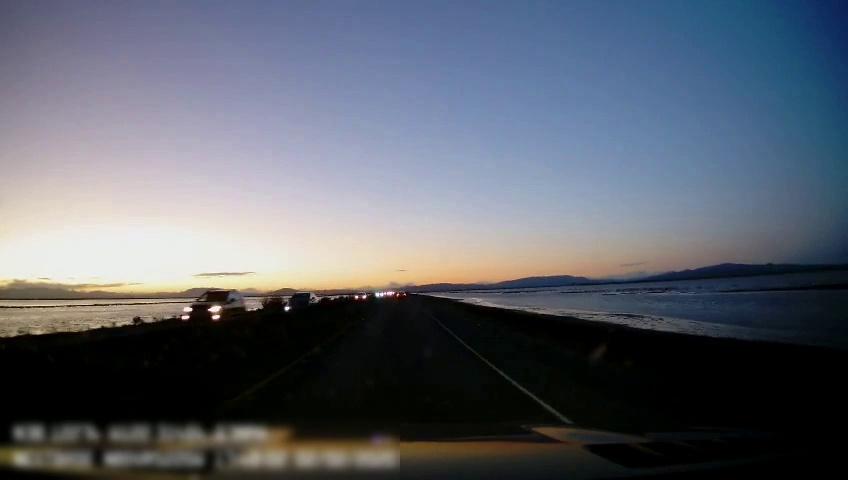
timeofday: Dusk/Dawn/Twilight
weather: Sunny
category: Drivable Space
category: Vehicles | Car
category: Vehicles | Car
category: Vehicles | Car
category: Vehicles | Car
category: Lanes | Current Lane
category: Lanes | Current Lane